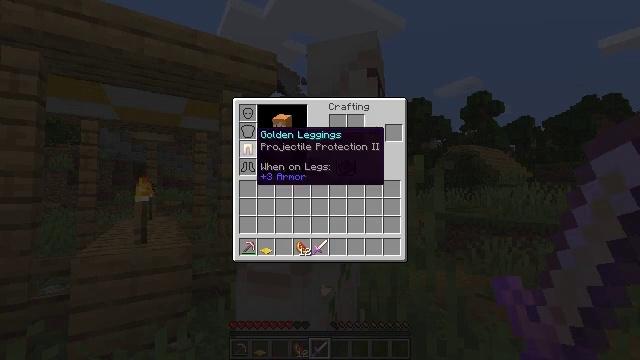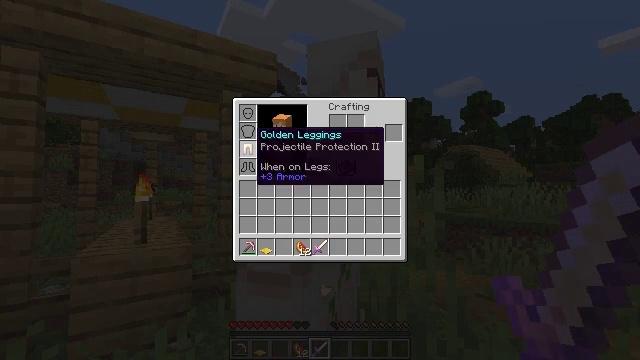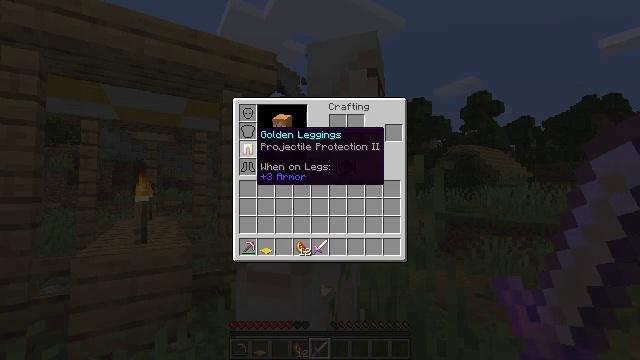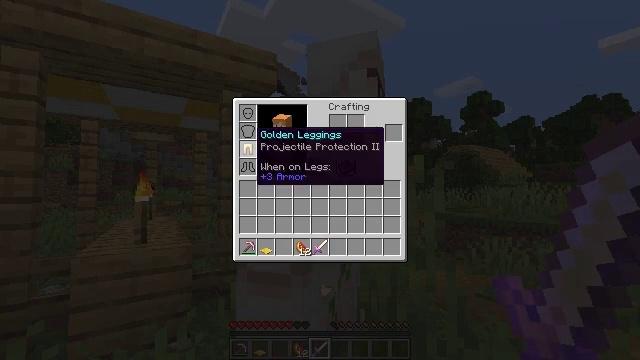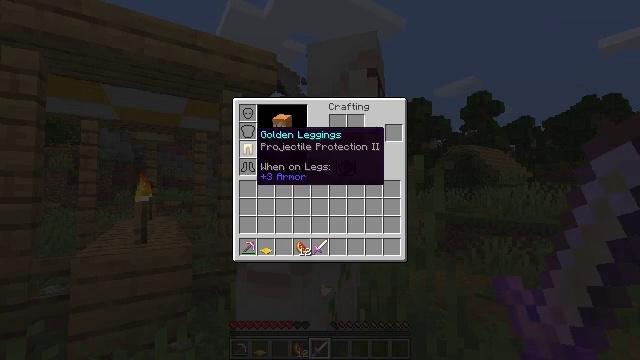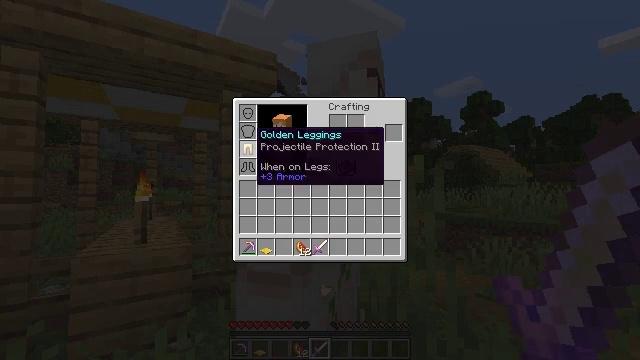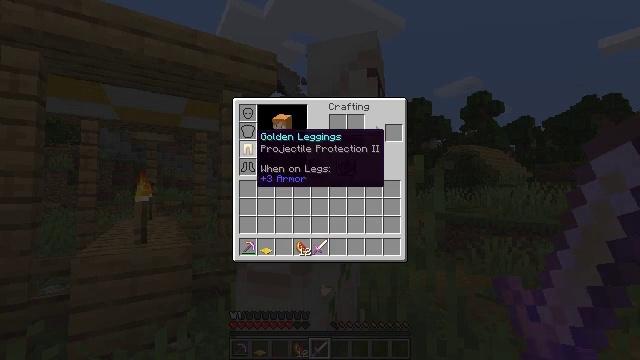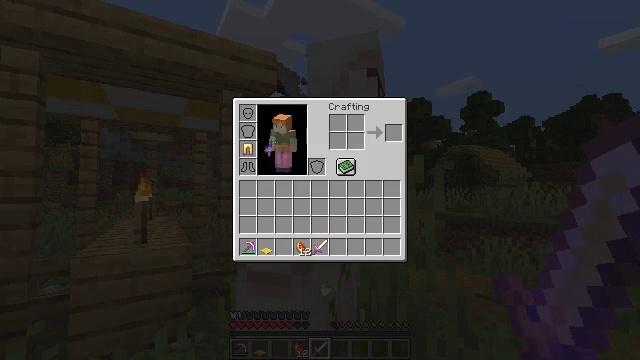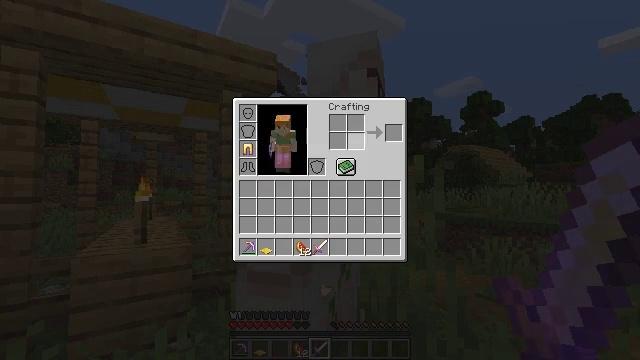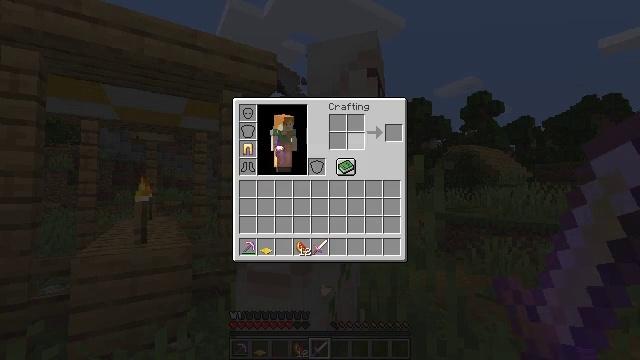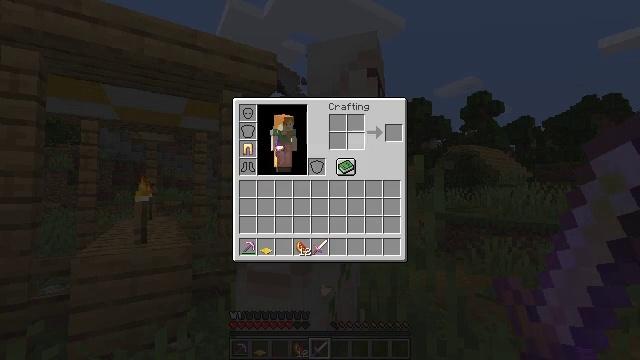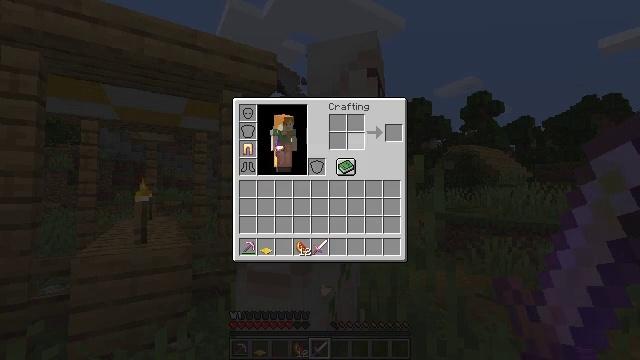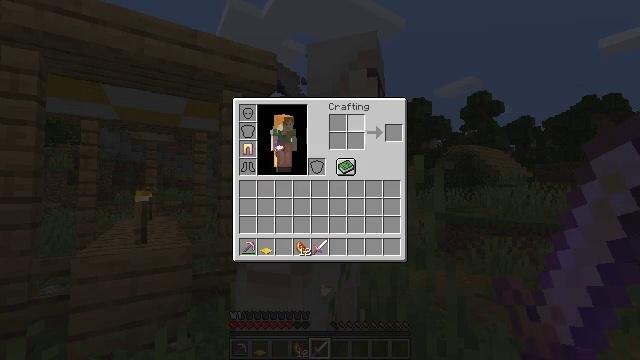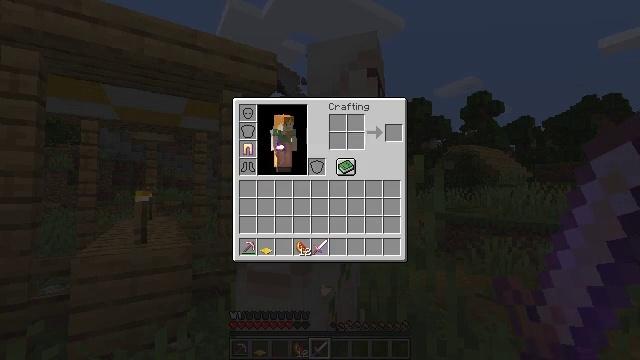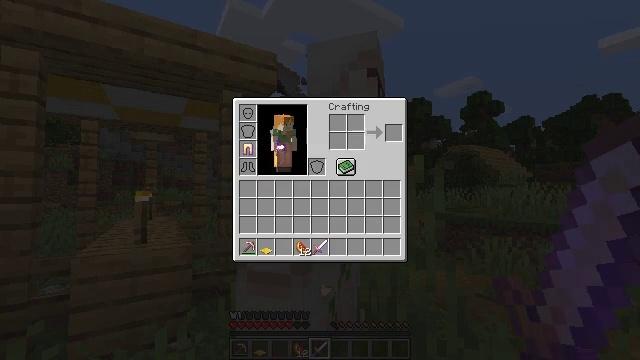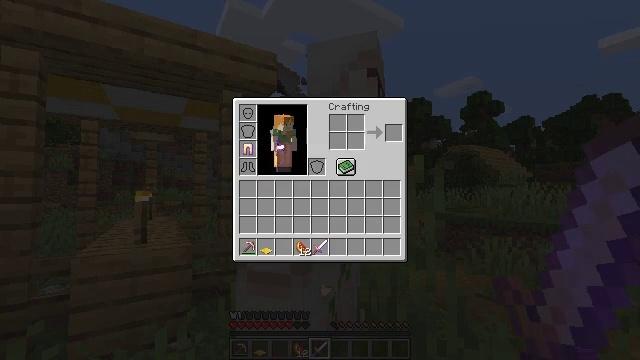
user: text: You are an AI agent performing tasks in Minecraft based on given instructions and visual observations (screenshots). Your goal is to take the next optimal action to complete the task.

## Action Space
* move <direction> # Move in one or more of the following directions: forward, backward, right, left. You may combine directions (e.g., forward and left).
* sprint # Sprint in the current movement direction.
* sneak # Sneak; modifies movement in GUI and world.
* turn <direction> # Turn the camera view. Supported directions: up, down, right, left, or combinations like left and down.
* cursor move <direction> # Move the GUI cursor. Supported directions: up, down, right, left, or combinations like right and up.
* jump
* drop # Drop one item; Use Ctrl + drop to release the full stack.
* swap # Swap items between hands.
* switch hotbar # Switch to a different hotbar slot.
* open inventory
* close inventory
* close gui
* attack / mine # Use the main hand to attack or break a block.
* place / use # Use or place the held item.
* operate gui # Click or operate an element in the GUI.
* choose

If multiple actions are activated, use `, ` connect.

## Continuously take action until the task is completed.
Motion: motion action
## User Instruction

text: Collect the green carpet by mining it.
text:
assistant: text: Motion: no_op
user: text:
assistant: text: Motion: no_op
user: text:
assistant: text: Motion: no_op
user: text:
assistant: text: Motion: no_op
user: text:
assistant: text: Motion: no_op
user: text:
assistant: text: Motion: no_op
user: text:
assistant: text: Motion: turn right and down
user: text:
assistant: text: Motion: turn right and up
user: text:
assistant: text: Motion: no_op
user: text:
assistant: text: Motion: no_op
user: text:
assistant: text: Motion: no_op
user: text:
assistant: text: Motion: no_op
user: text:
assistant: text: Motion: no_op
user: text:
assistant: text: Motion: no_op
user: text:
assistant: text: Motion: no_op
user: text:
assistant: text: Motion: close inventory
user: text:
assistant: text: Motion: close inventory
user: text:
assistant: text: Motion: close inventory
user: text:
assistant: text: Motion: close inventory
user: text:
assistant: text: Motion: turn right
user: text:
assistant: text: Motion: turn right and down
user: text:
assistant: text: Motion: turn right and down
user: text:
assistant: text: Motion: move right
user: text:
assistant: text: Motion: move right
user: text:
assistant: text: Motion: move right, turn left and down
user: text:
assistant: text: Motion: move right, turn left and down
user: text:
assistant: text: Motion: move right, turn left and down
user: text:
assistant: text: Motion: move right, turn left and down
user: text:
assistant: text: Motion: move right, turn left and down
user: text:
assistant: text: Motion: turn left